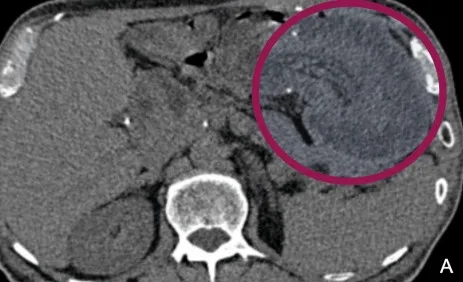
Abdominal CT. . Contrasted abdominal axial CT showing intestinal intussusception at the level of the gastrojejunal anastomosis within the stomach (circle), without subdiaphragmatic free air. (A) axial section.
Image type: radiology (ct)